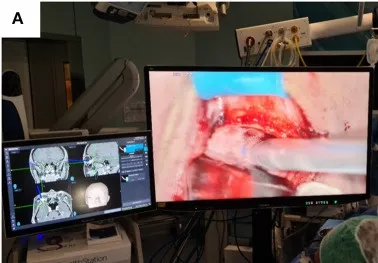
On the 55-inch monitor, the navigation device.
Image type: radiology (ct)